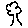
Label: tree